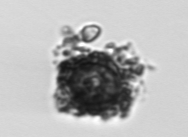
Label: Thalassiosira_TAG_external_detritus